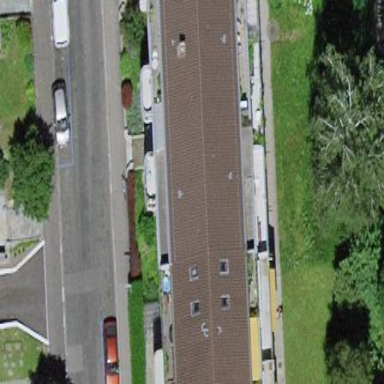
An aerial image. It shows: Part of building.